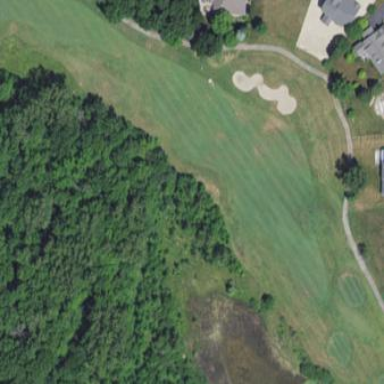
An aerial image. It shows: Golf fairway surrounded by grass.